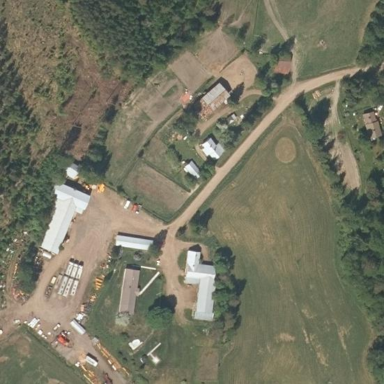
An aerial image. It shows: Farmyard area.